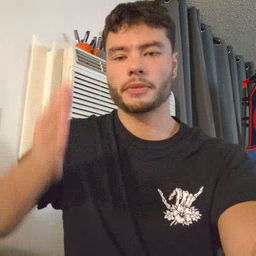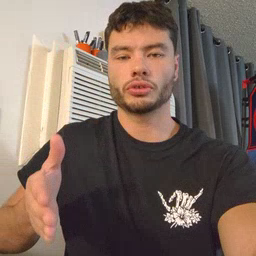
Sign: person